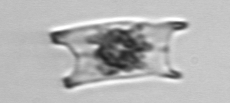
Label: Eucampia